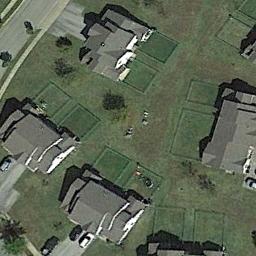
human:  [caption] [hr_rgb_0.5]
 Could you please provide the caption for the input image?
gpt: Many buildings of different shapes are in medium residential area .

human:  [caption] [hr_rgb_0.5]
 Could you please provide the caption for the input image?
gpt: There is an intersection in the mid-sized residential area .

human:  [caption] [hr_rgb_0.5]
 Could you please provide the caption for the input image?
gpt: The medium residential area has some houses on the grass .

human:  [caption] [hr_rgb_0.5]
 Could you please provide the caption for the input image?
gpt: The medium residential is on the grass next to the road .

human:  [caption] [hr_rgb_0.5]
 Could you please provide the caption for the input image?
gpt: There are some black buildings on green lawns on the  medium residential area .